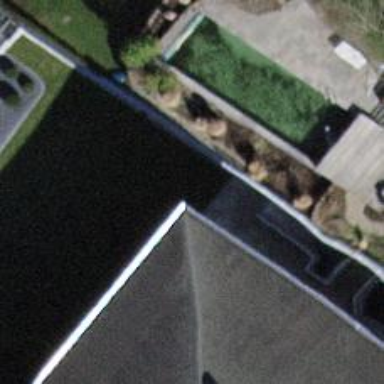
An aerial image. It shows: Swimming pool located in leisure land.